Field crop: maize
Growth stage: 1
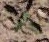
Species: atriplex